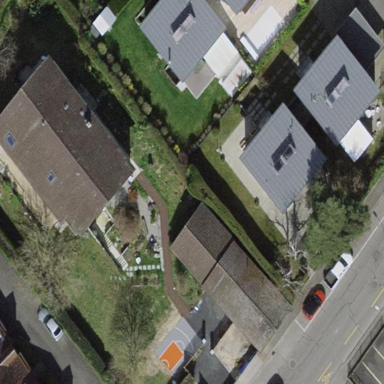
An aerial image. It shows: Garden surrounded by fence.